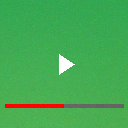
Screen state: on